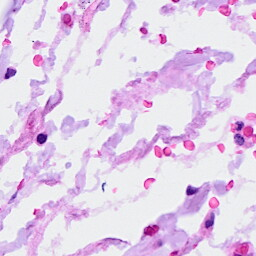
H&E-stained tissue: Breast